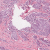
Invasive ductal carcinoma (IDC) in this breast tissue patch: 1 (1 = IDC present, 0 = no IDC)